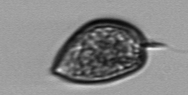
Label: Prorocentrum_micans